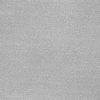
Atmospheric dust classification: dusty